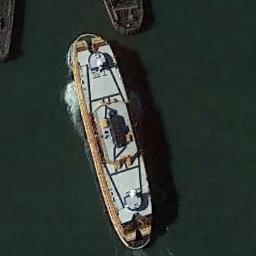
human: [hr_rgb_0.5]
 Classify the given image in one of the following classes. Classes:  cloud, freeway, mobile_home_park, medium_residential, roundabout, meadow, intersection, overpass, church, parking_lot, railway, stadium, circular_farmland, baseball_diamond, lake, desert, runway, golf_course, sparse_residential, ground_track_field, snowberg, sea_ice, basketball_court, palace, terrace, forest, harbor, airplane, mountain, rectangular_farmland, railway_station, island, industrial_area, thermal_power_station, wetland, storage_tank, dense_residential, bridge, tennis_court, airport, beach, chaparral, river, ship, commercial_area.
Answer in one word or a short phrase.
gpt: ship